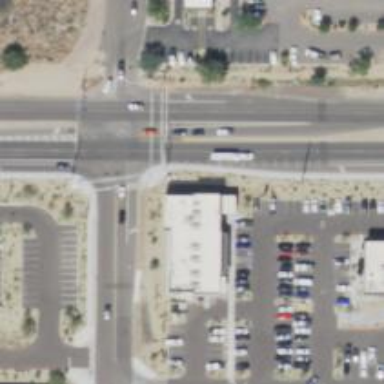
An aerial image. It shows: Solid stop line on the road marking.